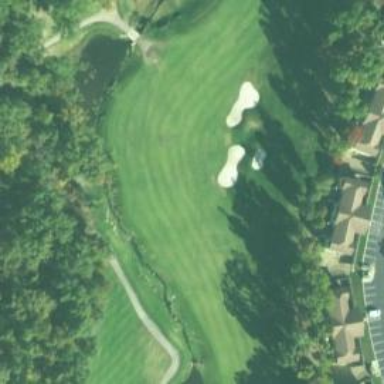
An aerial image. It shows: View of golf hole.